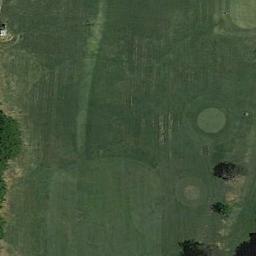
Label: meadow